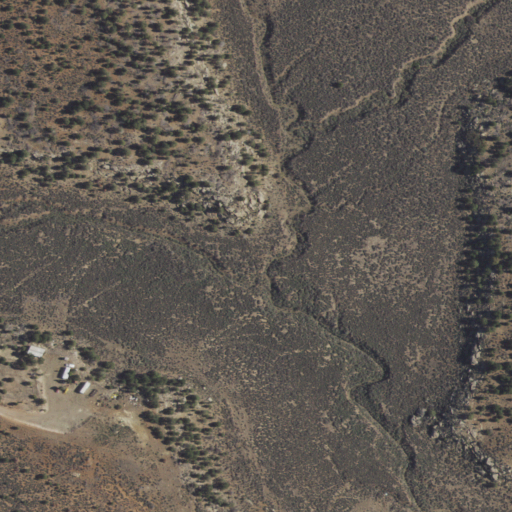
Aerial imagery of valley in New Mexico named Ulibarri Canyon containing shrub, evergreen forest, and open development